Field crop: maize
Growth stage: 1
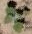
Species: chenopodium